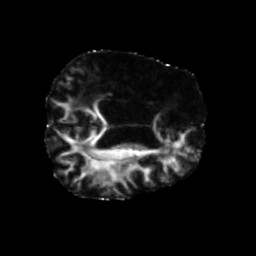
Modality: FA
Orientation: axial
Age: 64
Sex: male
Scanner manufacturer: siemens
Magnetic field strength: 3 T
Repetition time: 5.25 s
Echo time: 0.08 s